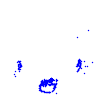
Particle: electron